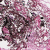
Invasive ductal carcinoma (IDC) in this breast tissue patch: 0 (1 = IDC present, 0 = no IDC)